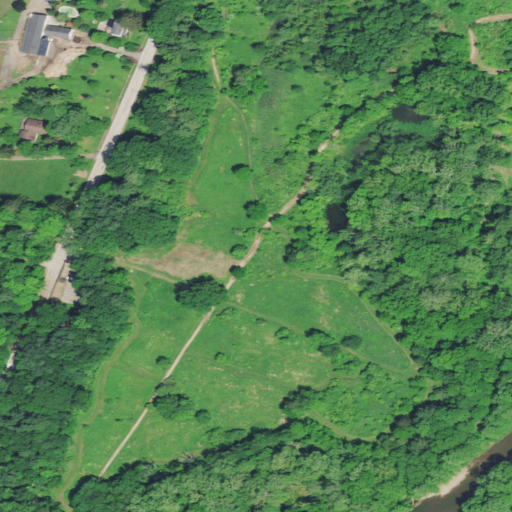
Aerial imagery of plain(s) in Ohio named Jackson Field containing open development, deciduous forest, mixed forest, woody wetlands, low intensity development, grassland, and pasture